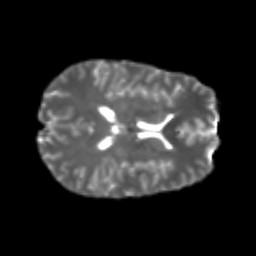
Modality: T2w
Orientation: axial
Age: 21
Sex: male
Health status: healthy
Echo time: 0.074 s